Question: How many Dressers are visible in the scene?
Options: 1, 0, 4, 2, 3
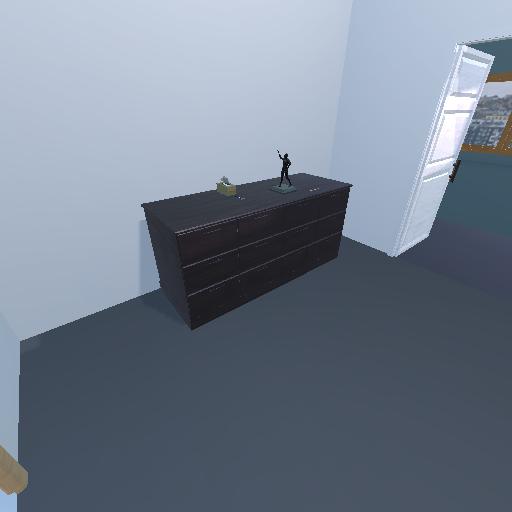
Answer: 1